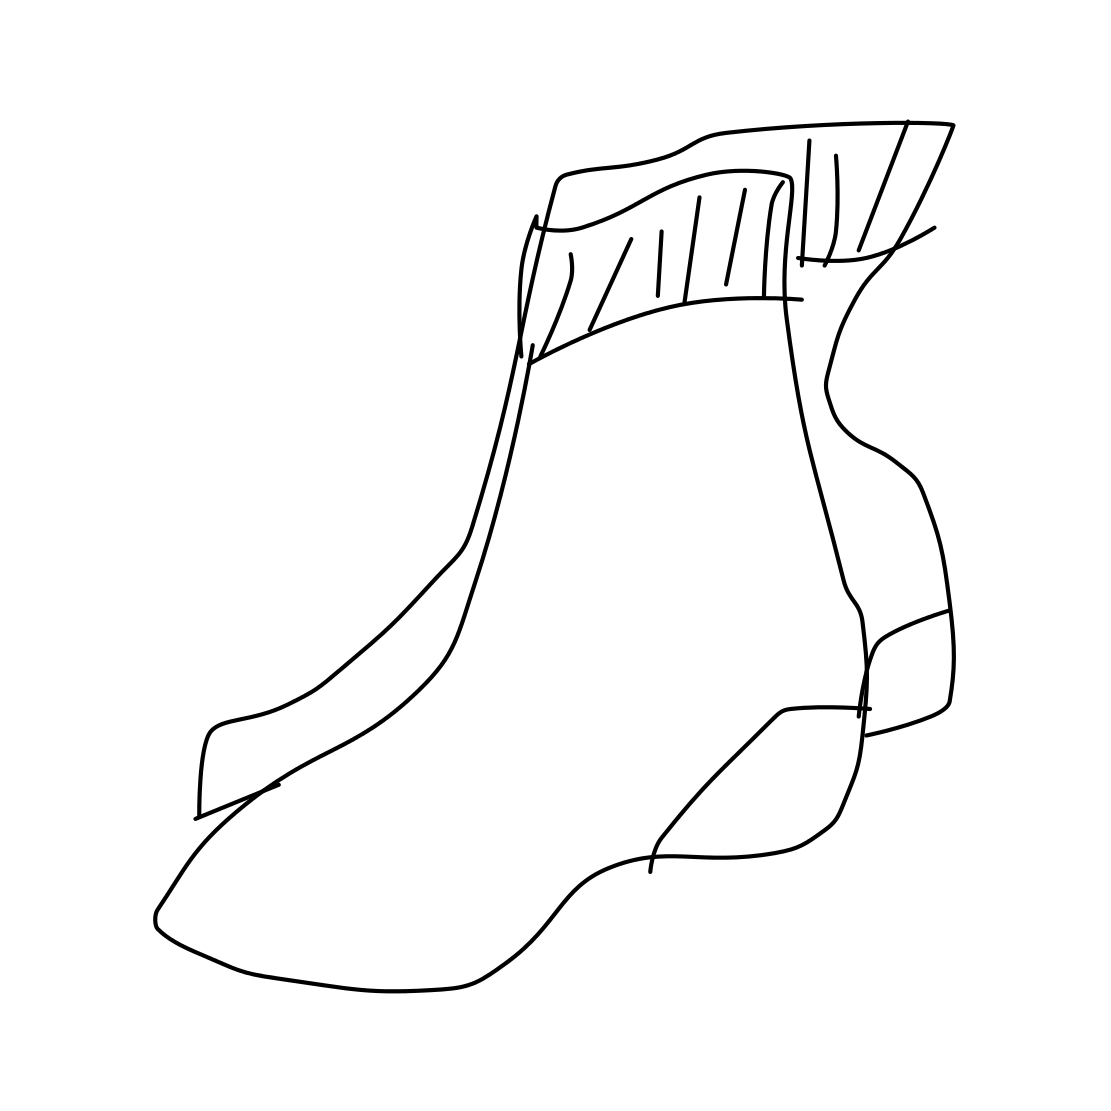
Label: socks